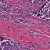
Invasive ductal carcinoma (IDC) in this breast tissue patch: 0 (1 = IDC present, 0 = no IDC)